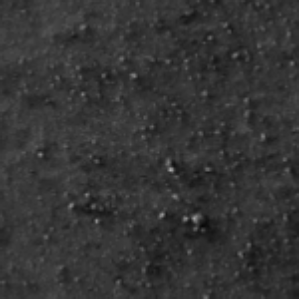
Label: frost